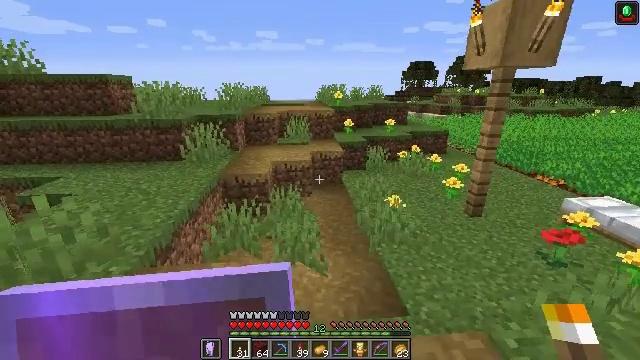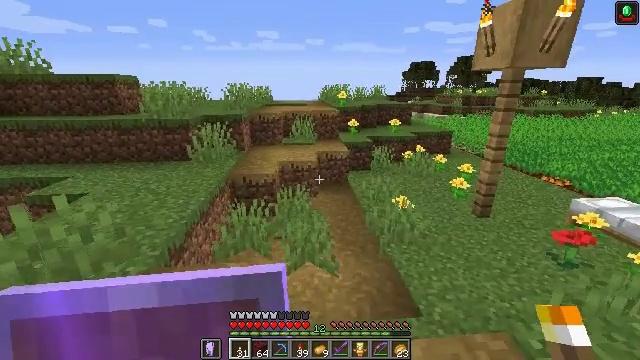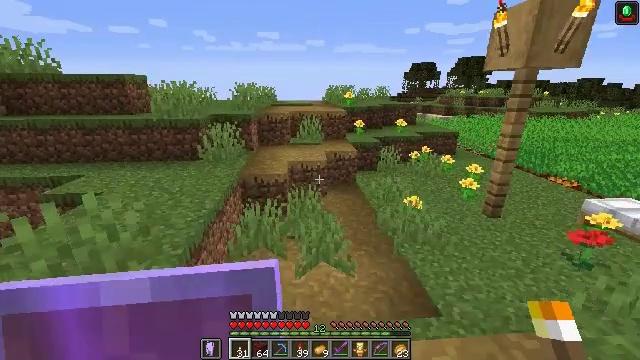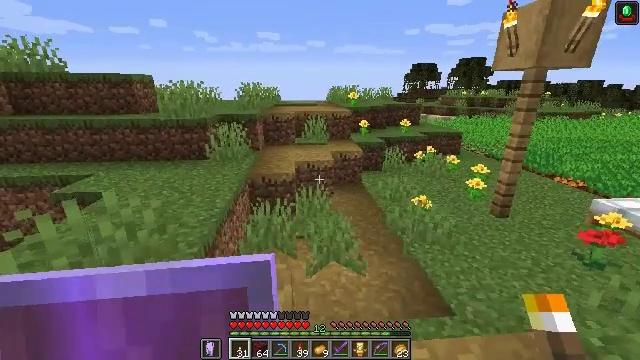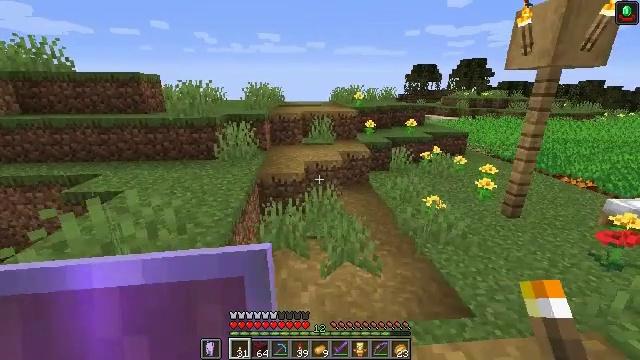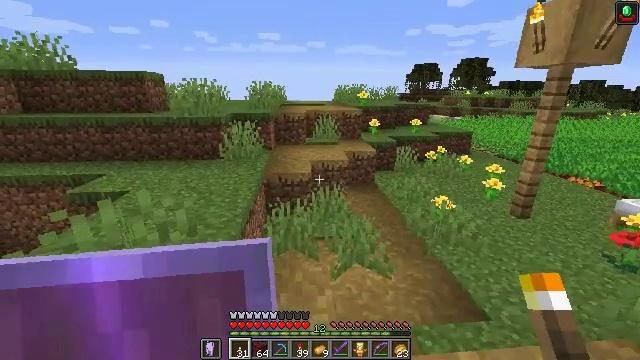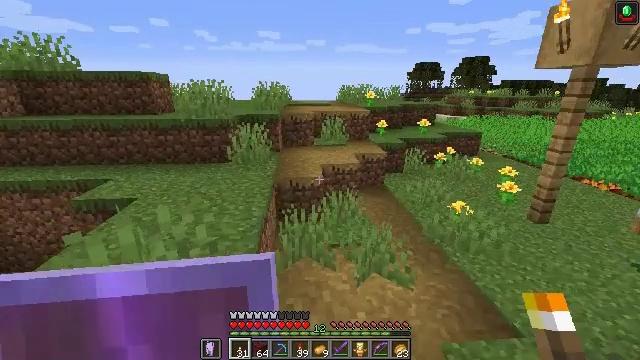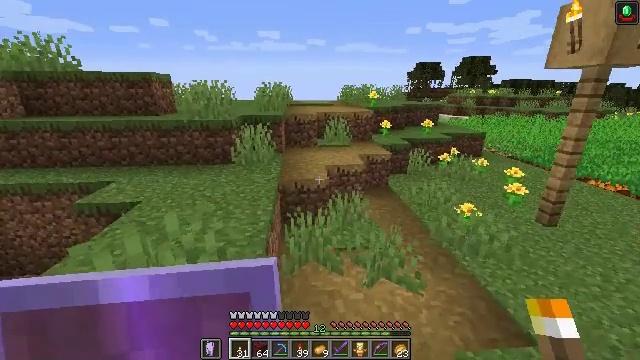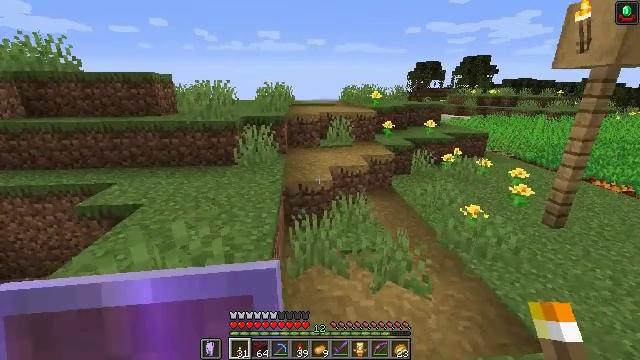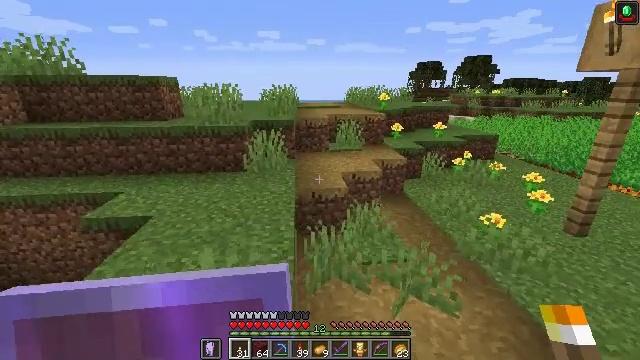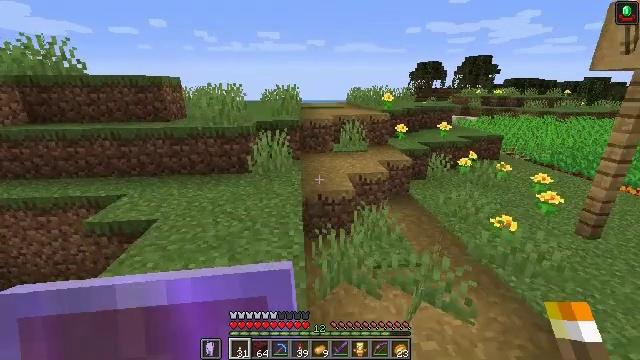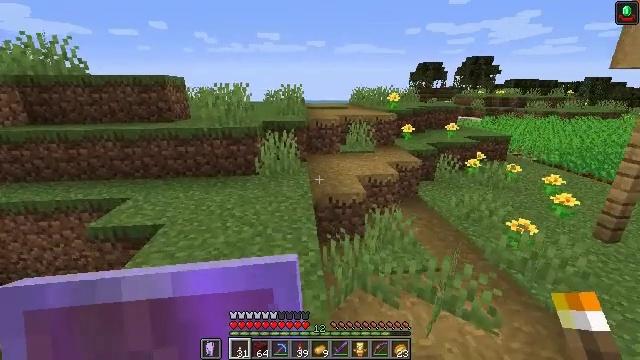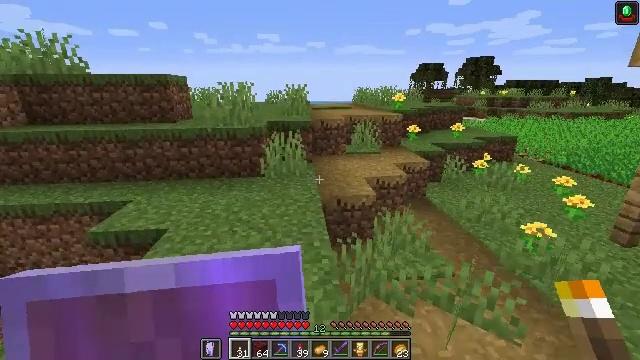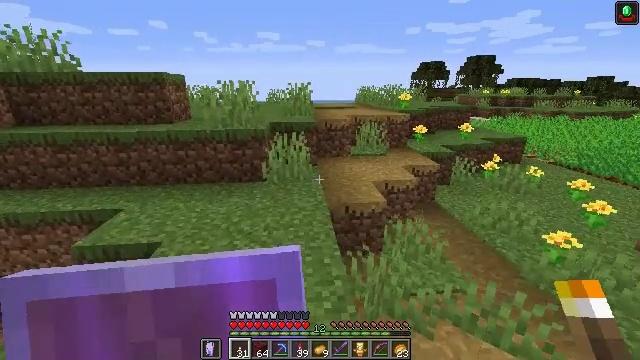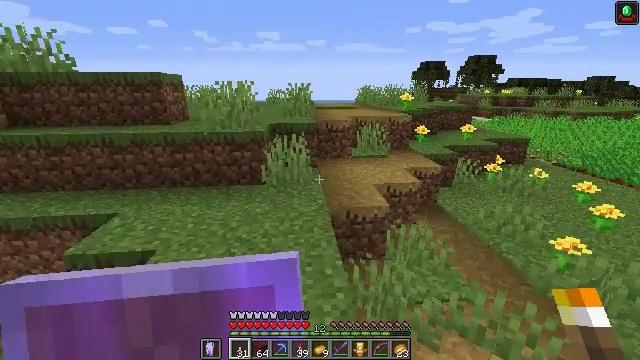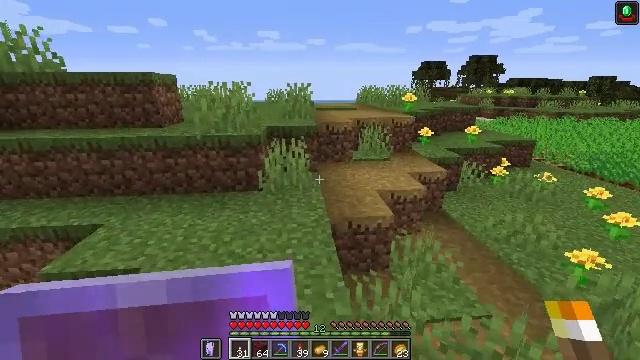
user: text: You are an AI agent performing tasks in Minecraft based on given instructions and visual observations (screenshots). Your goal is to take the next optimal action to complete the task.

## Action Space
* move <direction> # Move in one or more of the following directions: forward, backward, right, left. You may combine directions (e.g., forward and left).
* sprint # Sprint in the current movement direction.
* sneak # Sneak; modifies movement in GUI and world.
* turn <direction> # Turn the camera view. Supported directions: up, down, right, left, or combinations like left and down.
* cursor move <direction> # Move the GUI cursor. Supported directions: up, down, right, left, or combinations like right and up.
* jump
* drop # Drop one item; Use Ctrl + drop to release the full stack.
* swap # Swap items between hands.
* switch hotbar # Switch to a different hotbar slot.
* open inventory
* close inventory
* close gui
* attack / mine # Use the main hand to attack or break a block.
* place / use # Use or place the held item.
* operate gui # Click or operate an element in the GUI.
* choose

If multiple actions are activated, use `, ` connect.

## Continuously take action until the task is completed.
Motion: motion action
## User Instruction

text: Cook mutton in the furnace to get cooked mutton.
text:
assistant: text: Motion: move left
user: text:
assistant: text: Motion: move left
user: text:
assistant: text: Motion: move left
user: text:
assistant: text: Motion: move forward and move left
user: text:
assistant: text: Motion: move forward and move left
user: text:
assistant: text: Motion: move forward and move left
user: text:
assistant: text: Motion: move forward and move left
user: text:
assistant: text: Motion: move forward and move left
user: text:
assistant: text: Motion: move forward and move left
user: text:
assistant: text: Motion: move forward and move left
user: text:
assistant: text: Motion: move forward and move left
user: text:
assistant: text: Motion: move forward
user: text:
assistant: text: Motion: move forward
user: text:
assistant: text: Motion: move forward
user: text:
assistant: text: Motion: move forward
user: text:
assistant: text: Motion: move forward
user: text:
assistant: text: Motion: move forward
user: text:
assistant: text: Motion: move forward
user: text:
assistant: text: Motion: move forward
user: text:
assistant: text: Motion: move forward
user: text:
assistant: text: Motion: move forward
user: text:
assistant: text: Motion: move forward
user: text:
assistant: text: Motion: move forward
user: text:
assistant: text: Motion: move forward
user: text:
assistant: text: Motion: move forward
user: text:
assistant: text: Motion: move forward
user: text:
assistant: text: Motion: move forward
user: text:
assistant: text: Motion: move forward
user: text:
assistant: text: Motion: move forward and move left
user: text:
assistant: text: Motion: move forward and move left